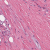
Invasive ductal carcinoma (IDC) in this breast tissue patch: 1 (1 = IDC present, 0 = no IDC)